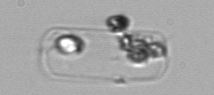
Label: Guinardia_delicatula_TAG_internal_parasite